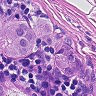
Metastatic tissue present: yes